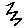
Label: zigzag